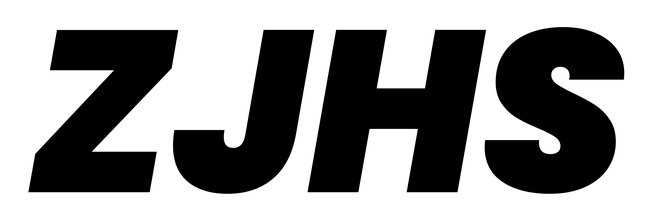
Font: Poppins-BlackItalic